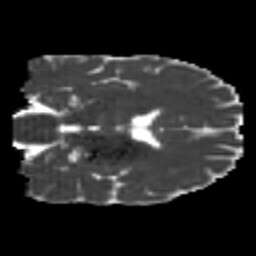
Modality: MD
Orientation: coronal
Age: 26
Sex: male
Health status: healthy
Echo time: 0.074 s